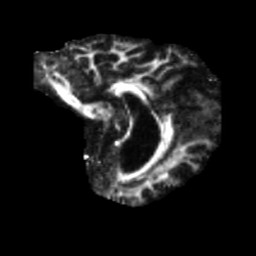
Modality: FA
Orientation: sagittal
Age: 68
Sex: male
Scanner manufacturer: siemens
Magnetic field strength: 3 T
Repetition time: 5.47 s
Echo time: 0.0854 s